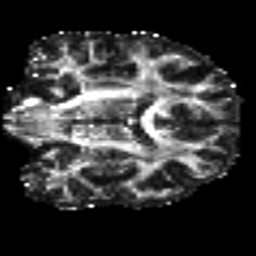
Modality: FA
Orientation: coronal
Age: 41
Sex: male
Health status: ill
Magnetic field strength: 3 T
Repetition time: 8.4 s
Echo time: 0.0926 s